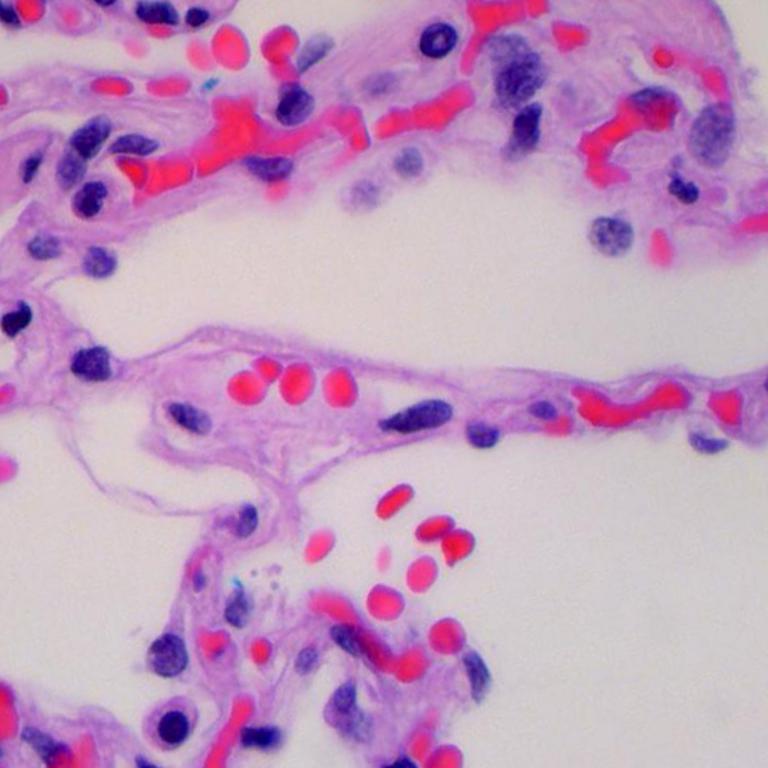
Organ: lung
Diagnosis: benign